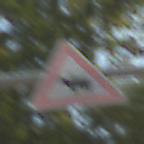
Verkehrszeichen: ViehtriebRechts
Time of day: MorningAfternoon
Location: Outdoor (Suburban)
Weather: Clear
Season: NotSpecified
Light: Natural